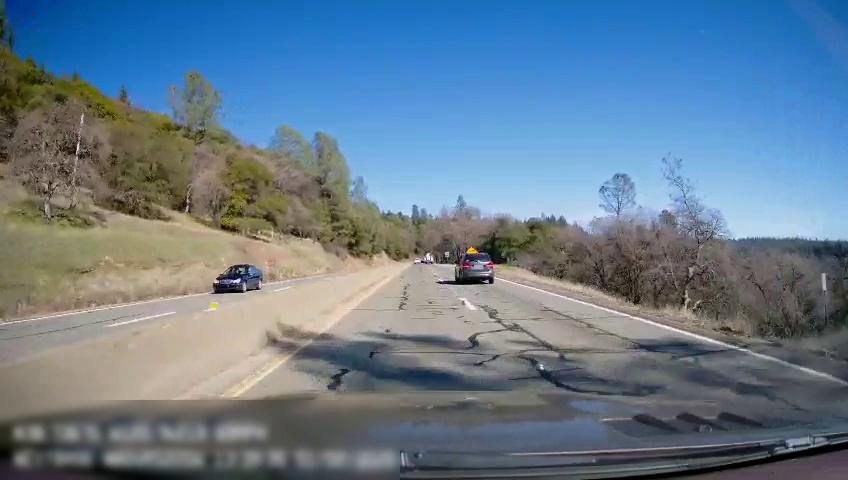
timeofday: Day
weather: Sunny
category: Drivable Space
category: Drivable Space
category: Vehicles | Car
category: Vehicles | Truck
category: Vehicles | SUV
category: Lanes | Opposite Lane
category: Lanes | Opposite Lane
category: Lanes | Current Lane
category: Lanes | Current Lane
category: Lanes | Alternate Lane
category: Traffic | Signs